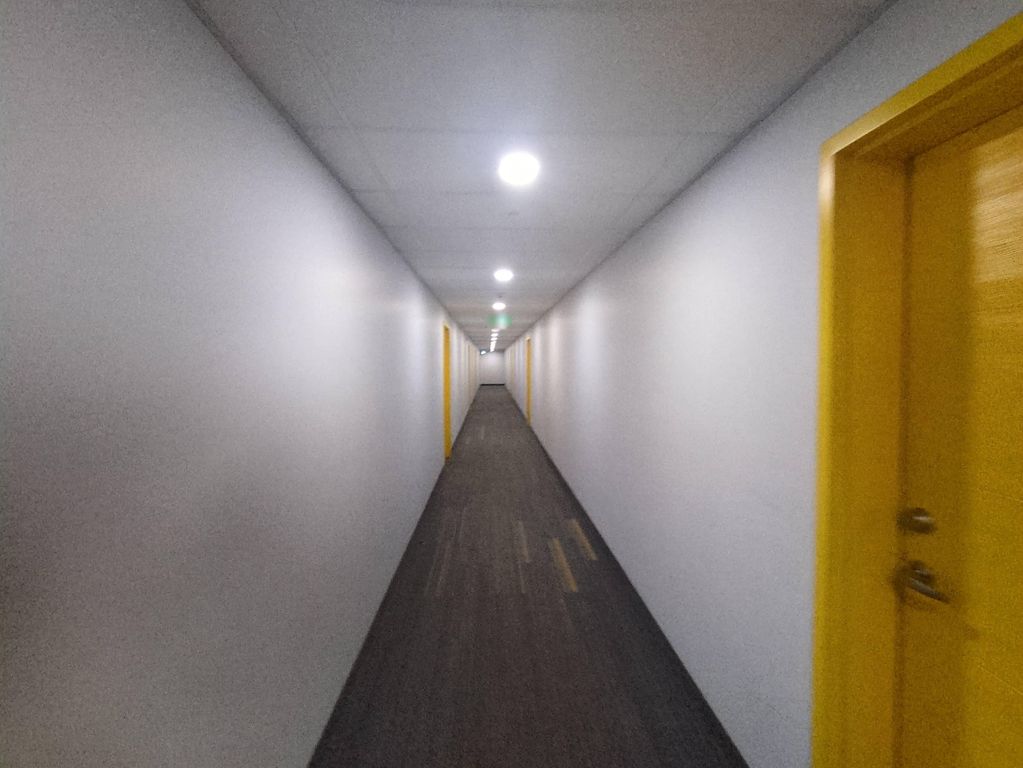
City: quebec_city